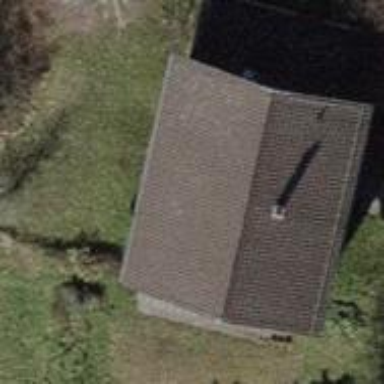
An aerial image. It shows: Detached building with gabled roof.